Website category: sports
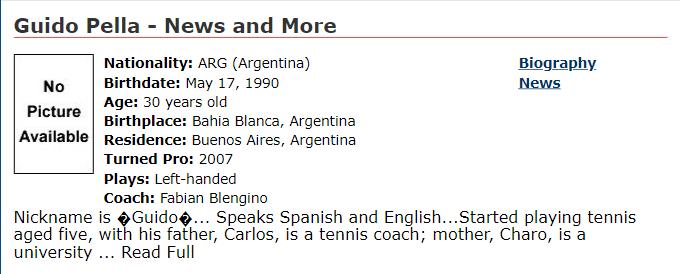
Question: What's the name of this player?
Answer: Guido Pella

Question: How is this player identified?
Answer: Guido Pella

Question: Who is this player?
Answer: Guido Pella

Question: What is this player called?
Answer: Guido Pella

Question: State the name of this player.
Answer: Guido Pella

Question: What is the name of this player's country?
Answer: ARG

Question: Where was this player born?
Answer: ARG

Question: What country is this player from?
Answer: ARG

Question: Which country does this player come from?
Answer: ARG

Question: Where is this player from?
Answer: ARG

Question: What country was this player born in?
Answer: ARG

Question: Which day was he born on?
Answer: May 17, 1990

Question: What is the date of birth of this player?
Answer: May 17, 1990

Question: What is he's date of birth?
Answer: May 17, 1990

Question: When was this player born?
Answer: May 17, 1990

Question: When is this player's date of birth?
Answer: May 17, 1990

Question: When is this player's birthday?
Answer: May 17, 1990

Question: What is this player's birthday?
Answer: May 17, 1990

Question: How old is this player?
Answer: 30 years old

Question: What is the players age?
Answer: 30 years old

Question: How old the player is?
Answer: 30 years old

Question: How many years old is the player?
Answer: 30 years old

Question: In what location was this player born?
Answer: Bahia Blanca, Argentina

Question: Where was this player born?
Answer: Bahia Blanca, Argentina

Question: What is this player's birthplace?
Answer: Bahia Blanca, Argentina

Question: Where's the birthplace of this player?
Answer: Bahia Blanca, Argentina

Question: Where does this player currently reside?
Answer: Buenos Aires, Argentina

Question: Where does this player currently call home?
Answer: Buenos Aires, Argentina

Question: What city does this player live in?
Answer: Buenos Aires, Argentina

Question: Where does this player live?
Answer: Buenos Aires, Argentina

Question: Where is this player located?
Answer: Buenos Aires, Argentina

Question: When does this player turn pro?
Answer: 2007

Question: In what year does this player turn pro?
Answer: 2007

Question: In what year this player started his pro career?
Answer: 2007

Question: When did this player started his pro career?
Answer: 2007

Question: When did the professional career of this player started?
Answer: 2007

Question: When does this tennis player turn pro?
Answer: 2007

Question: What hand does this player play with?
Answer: Left-handed

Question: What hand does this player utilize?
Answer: Left-handed

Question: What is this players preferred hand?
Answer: Left-handed

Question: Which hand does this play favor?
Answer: Left-handed

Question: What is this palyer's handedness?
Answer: Left-handed

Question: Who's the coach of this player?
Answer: Fabian Blengino

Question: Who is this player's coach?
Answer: Fabian Blengino

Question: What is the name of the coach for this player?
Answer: Fabian Blengino

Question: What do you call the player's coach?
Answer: Fabian Blengino